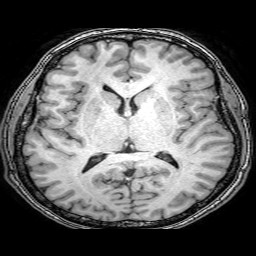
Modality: T1w
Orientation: coronal
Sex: male
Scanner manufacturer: philips
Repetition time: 0.008096 s
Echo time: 0.0037 s